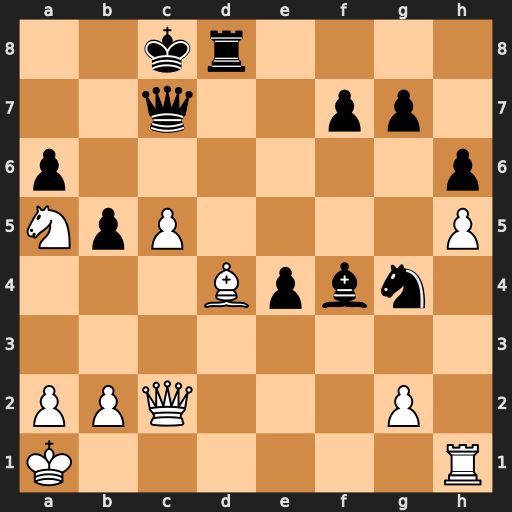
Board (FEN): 2kr4/2q2pp1/p6p/NpP4P/3Bpbn1/8/PPQ3P1/K6R
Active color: w
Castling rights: -
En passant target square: -
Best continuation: Qxe4 Rxd4 Qxd4